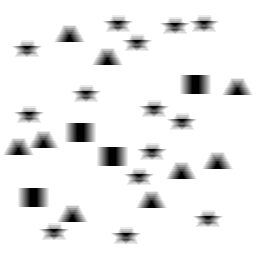
Squares: 4
Triangles: 9
Stars: 14
Total shapes: 27